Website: home-depot
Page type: customer-info-address
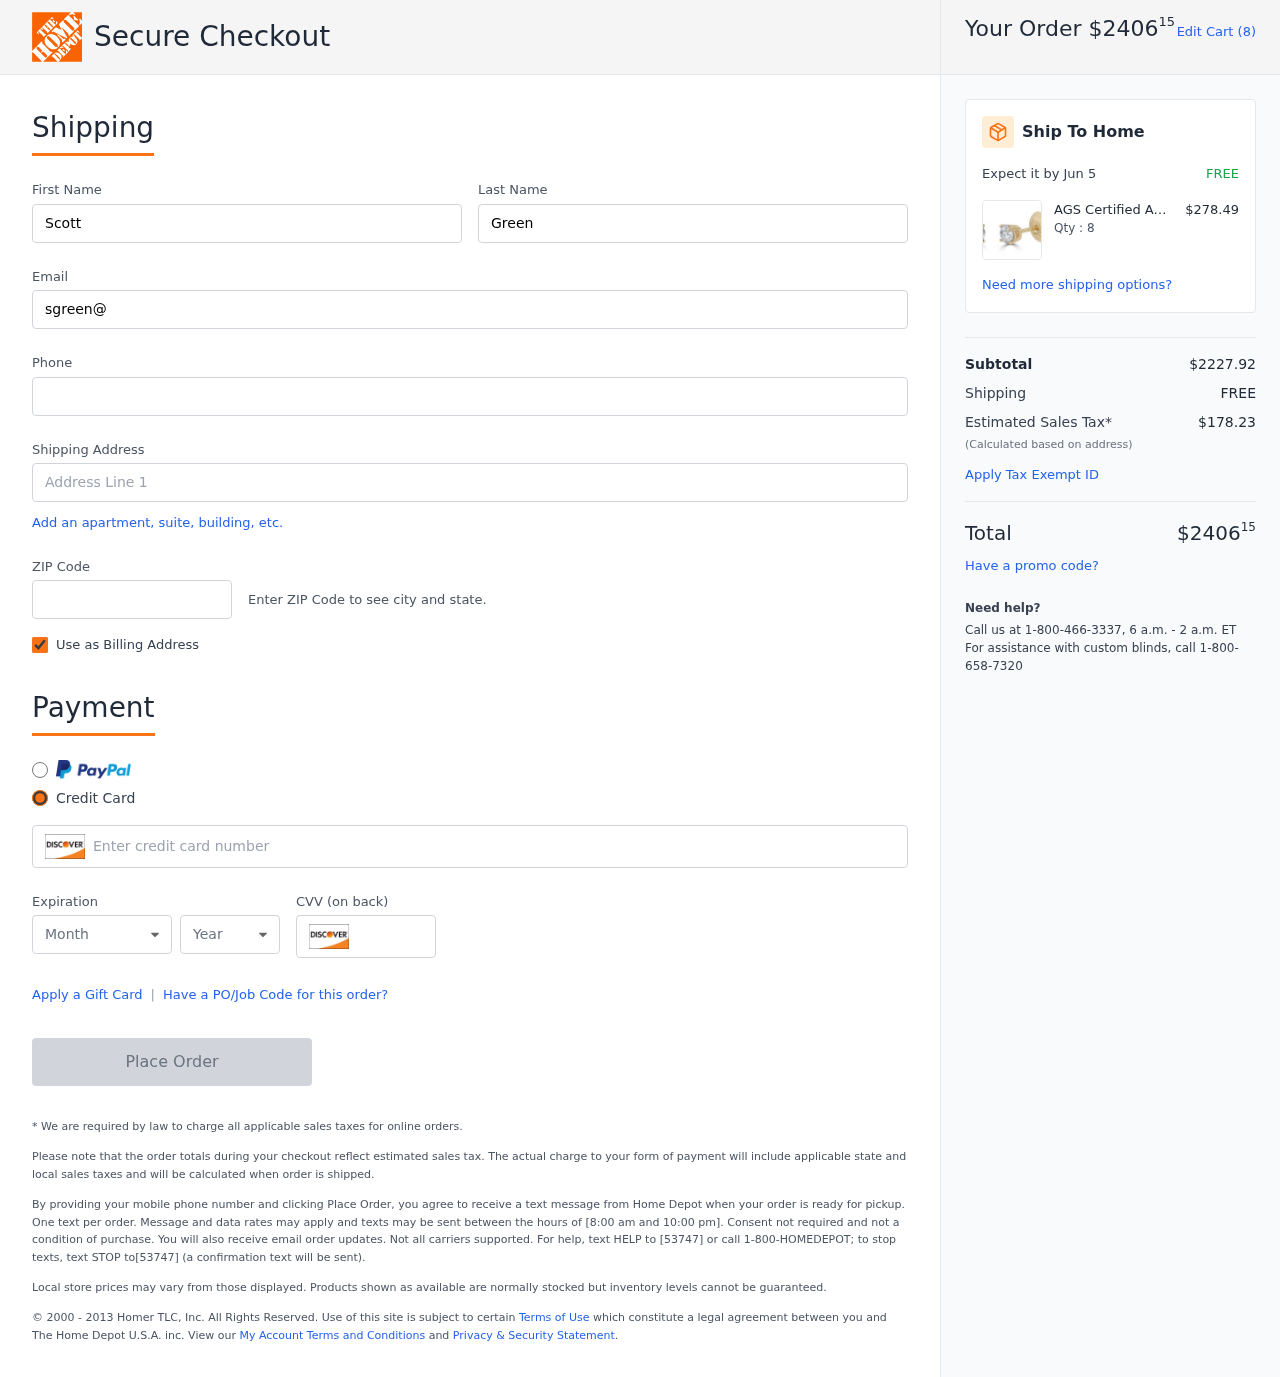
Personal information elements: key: PII_CARD_CVV
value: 211
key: PII_CARD_EXPIRY_MONTH
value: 12
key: PII_CARD_EXPIRY_YEAR
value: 28
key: PII_CARD_NUMBER
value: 6011 7117 5763 9535
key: PII_EMAIL
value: sgreen@gmail.com
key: PII_FIRSTNAME
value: Scott
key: PII_LASTNAME
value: Green
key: PII_PHONE
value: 9155485003
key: PII_POSTCODE
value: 51715
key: PII_STREET
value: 0325 Rodriguez Green Apt. 575
Product elements: key: PRODUCT1_BRAND
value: AGS Certified
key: PRODUCT1_NAME
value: AGS Certified 14k Yellow Gold Round-Cut Diamond Stud Earrings (3/4cttw, K-L Color, I1-I2 Clarity)
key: PRODUCT1_NAME
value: AGS Certified 14k Ye...
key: PRODUCT1_PRICE
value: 278.49
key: PRODUCT1_QUANTITY
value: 8
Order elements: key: ORDER_TOTAL
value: $240615
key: ORDER_NUM_ITEMS
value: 8
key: ORDER_DELIVERY_DATE
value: Jun 5
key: ORDER_SUBTOTAL
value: $2227.92
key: ORDER_SHIPPING_COST
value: FREE
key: ORDER_TAX
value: $178.23